Question: I have a paragraph:
> disgusting do at was horrific we have stayed please to at traveler photos ironic i did post those witnessed each every thing in pictures gave us fist free then moved us to rooms were any better we slept with clothes on entire there never once took off shoes to walk on carpet shower etc holes in wall stains on bedding curtains couch chair no working electric in lamps cords nothing could be plugged in when we called down to fix it so we no lighting except bathroom light tv toilets constantly plugged up shower drain.
That appears to be a little grammatically weird since I cleaned the paragraph. And I use the following code to extract work frequencies.
'''
# create corpus
docs<-Corpus(VectorSource(example))
# stem document
docs<-tm_map(docs,stemDocument)
# create document-term matrix
dtm<-DocumentTermMatrix(docs)
# convert row names
rownames(dtm)<-"example"
# collapse matrix by summing over columns
freq<-colSums(as.matrix(dtm))
# length should be total number of terms
length(freq)
# create sort order (descending)
ord<-order(freq,decreasing=TRUE)
# list all terms in decreasing order of freq and write to disk
freq[ord]
'''
Then the 'freq[ord]' is:

I am wondering why there is a word 'ani' here, apparently, 'ani' does not appear in my paragraph. Thanks.
Just figured the problem, the following code transfers 'any' to 'ani', does anyone know how to avoid that?
'''
docs<-tm_map(docs,stemDocument)
'''
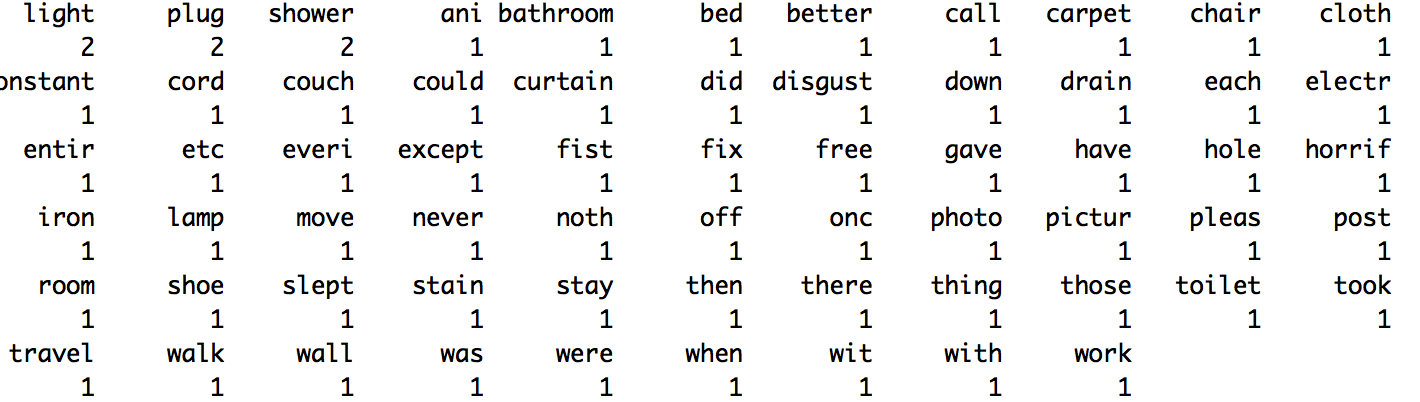
Answer: It's the word "any" after having being stemmed. The (in this case faulty) logic of the underlying function, 'wordStem', which uses Dr. Martin Porter's stemming algorithm and the C libstemmer library generated by Snowball, changed the 'y' to an 'i'.